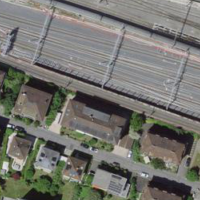
EUNIS habitat code: 57
Species observed at this site:
Iberis sempervirens